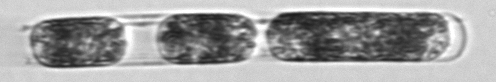
Label: Hemiaulus